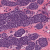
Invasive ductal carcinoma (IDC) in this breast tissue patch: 0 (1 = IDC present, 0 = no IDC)